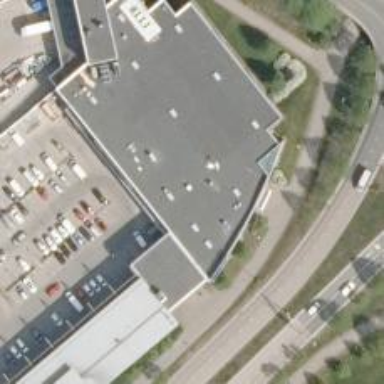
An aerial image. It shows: Supermarket.